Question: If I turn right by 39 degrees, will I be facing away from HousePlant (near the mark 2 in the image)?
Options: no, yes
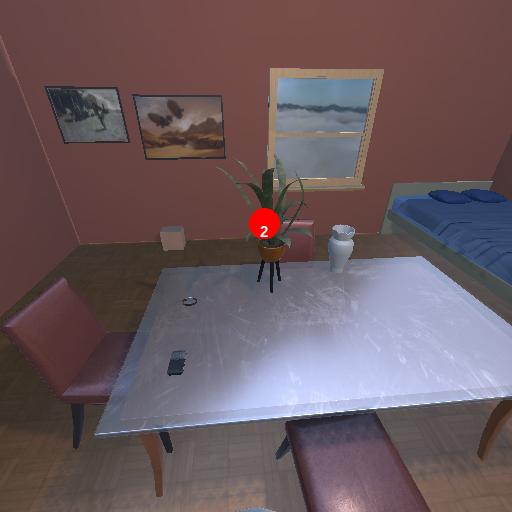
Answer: no